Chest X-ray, PA view. Patient: 49 years old, sex F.
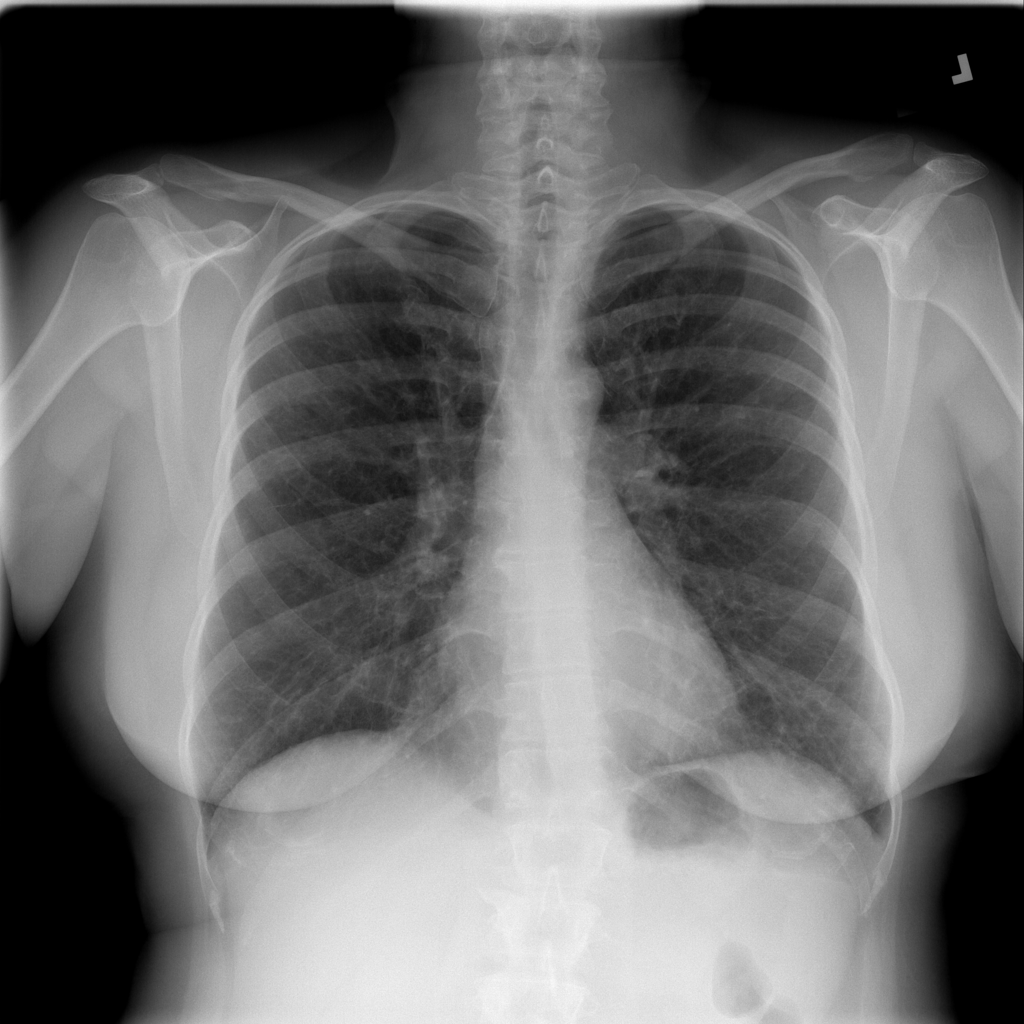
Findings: No Finding